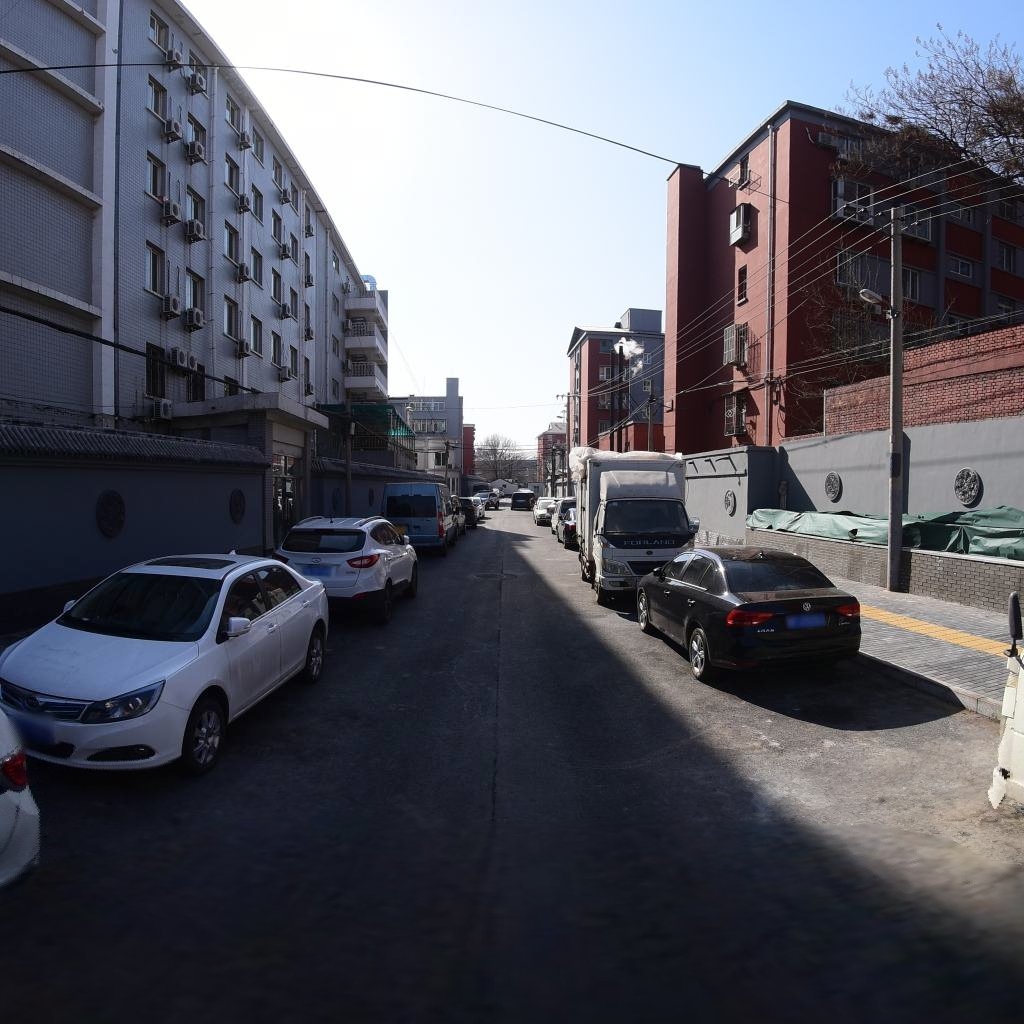
Region: Dongcheng
Road damage annotations: longitudinal crack, manhole cover